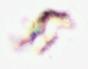
Label: Detritus